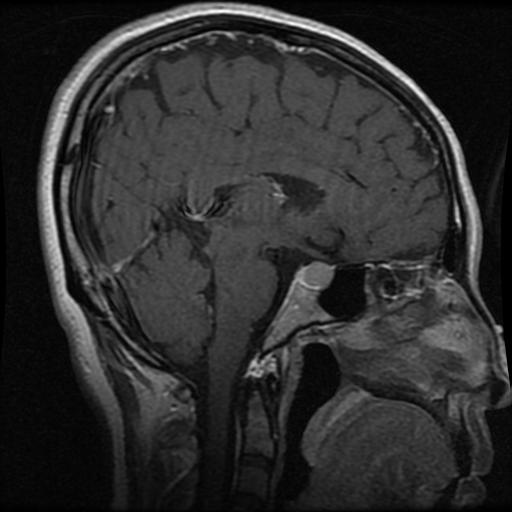
Label: pituitary